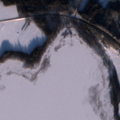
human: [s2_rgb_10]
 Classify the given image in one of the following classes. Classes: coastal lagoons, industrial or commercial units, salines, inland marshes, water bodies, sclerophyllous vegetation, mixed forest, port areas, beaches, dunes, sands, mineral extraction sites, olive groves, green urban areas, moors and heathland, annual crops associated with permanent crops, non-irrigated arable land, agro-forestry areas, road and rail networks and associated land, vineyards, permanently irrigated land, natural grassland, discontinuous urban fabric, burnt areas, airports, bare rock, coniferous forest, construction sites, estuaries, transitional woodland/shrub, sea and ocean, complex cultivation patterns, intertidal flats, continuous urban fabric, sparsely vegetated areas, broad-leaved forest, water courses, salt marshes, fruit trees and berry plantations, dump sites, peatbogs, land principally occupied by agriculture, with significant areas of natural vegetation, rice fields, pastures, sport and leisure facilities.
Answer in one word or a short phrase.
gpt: non-irrigated arable land, land principally occupied by agriculture, with significant areas of natural vegetation, coniferous forest, mixed forest, inland marshes, water bodies